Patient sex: M
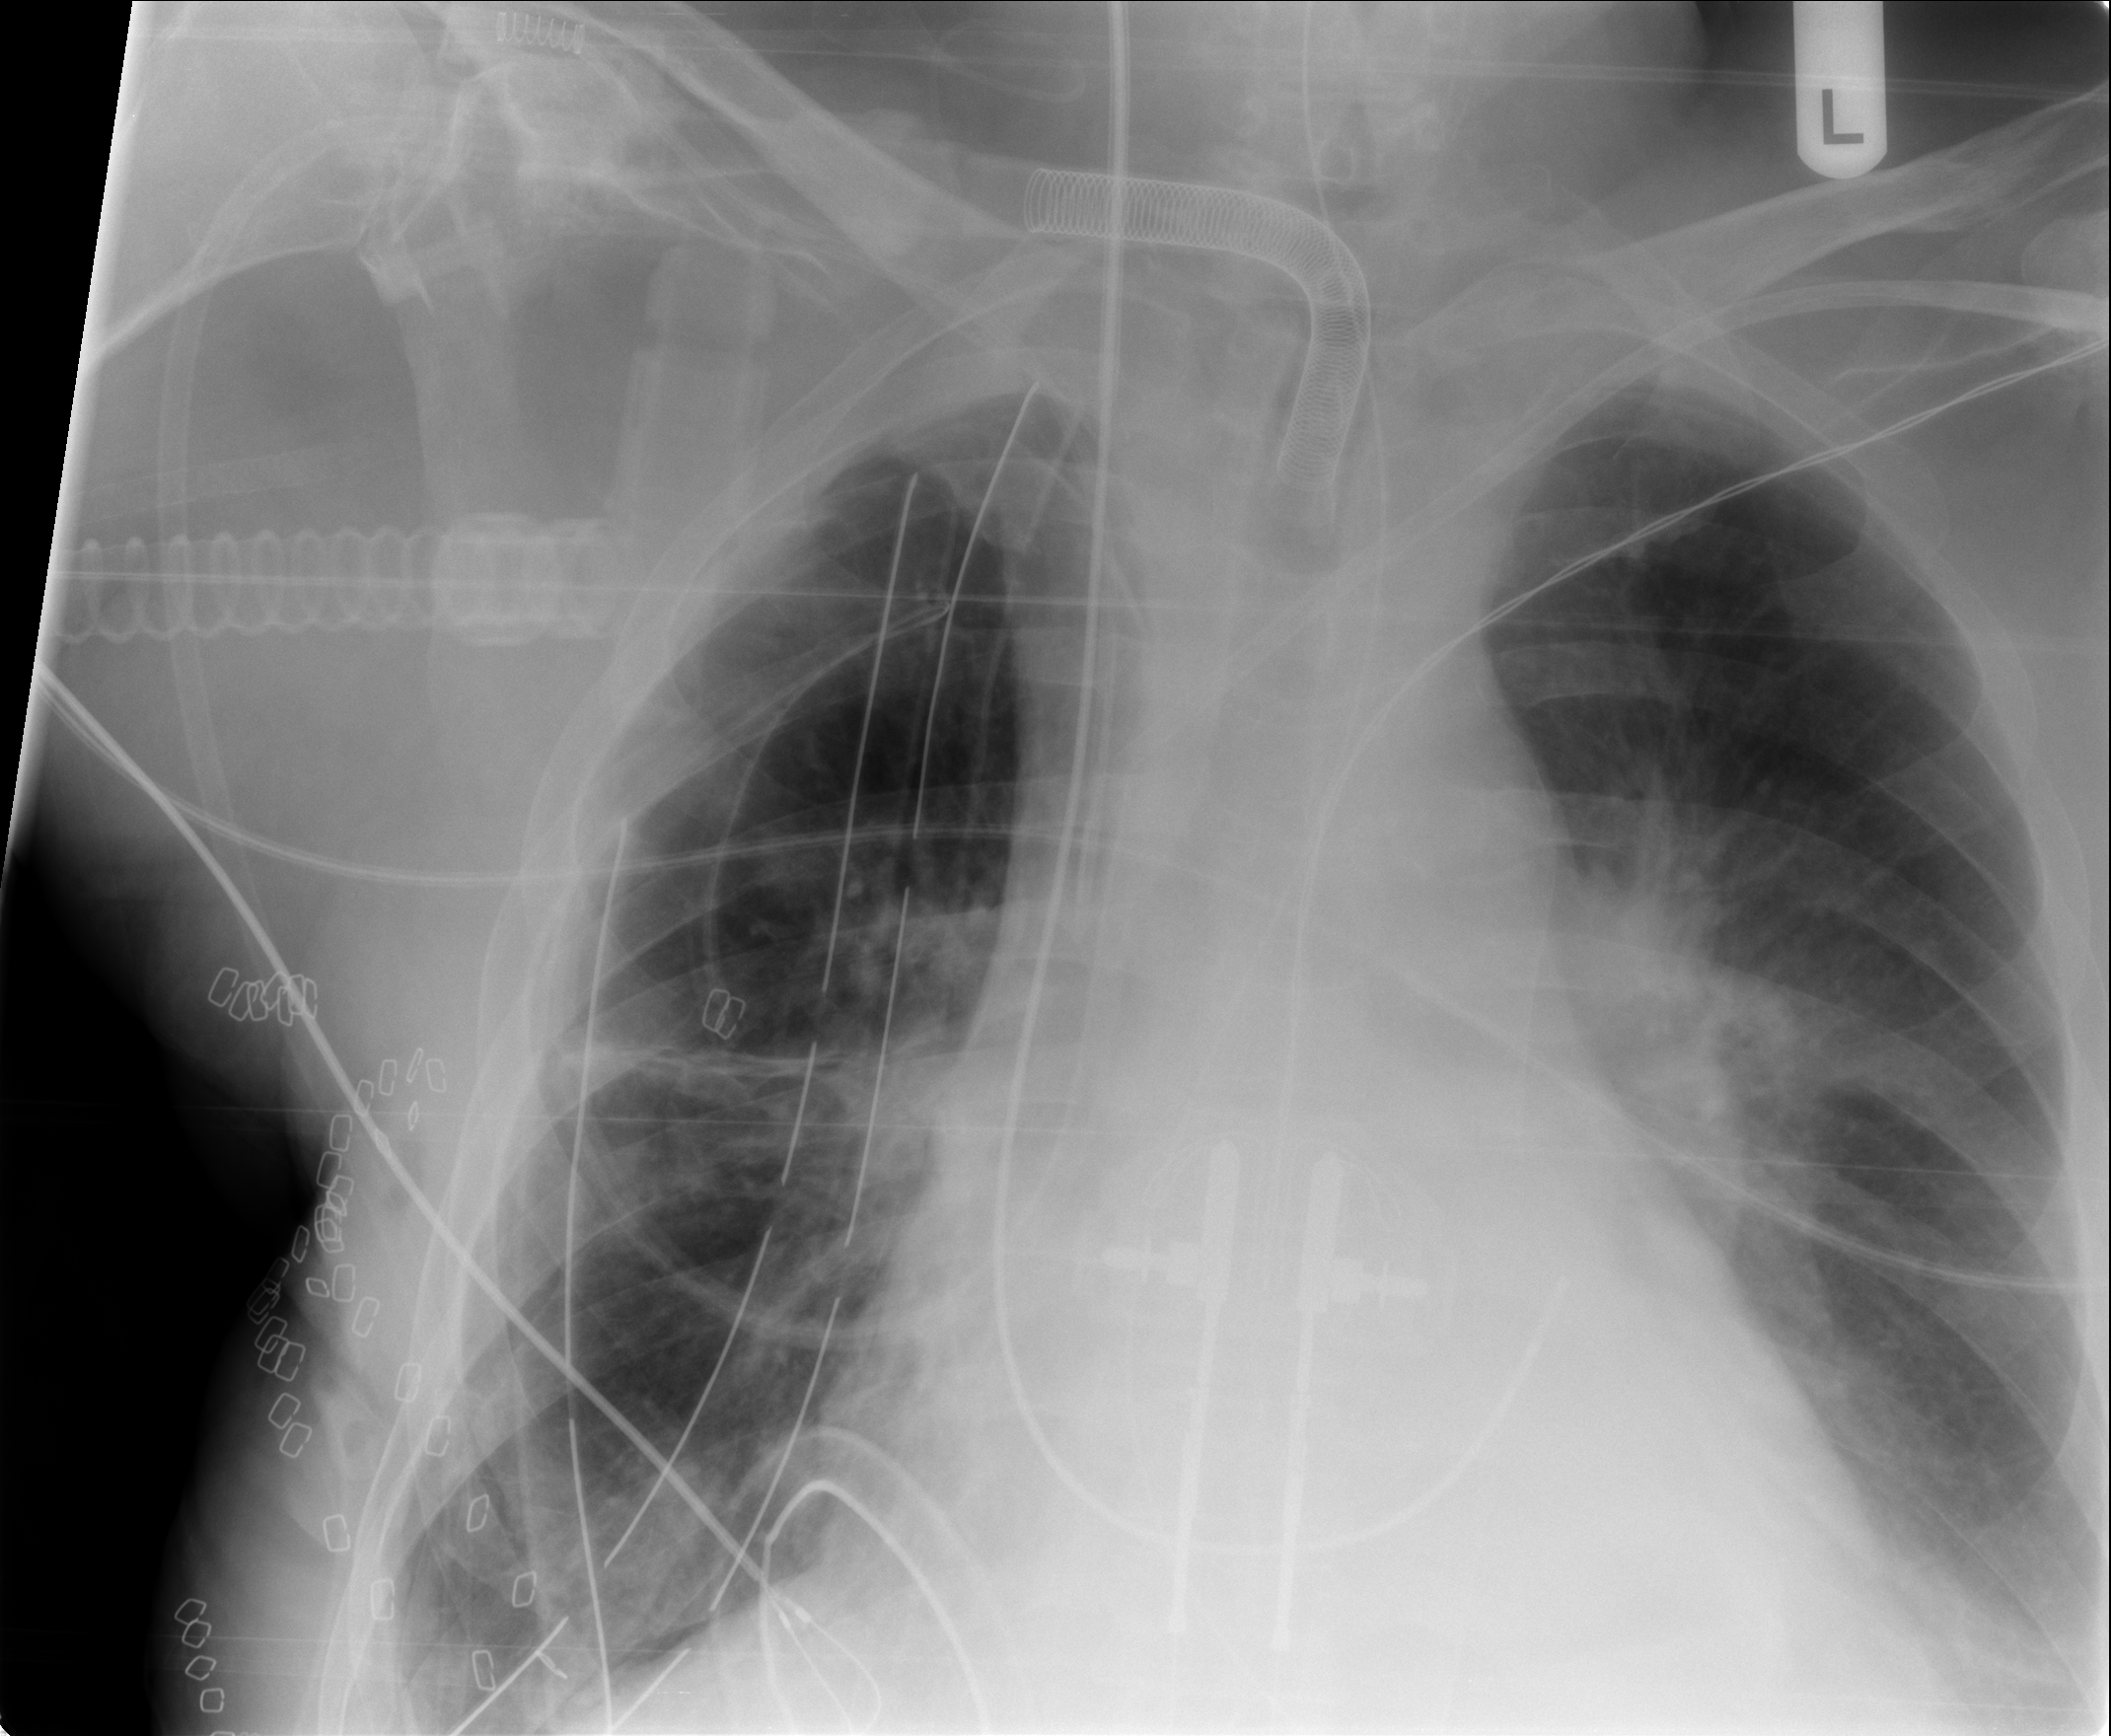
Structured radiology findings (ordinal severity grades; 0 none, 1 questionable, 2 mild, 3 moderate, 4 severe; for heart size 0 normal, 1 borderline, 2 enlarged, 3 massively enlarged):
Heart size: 2
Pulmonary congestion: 2
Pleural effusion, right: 0
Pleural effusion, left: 1
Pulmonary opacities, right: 1
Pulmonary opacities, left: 1
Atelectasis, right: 2
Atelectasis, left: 2